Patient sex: F
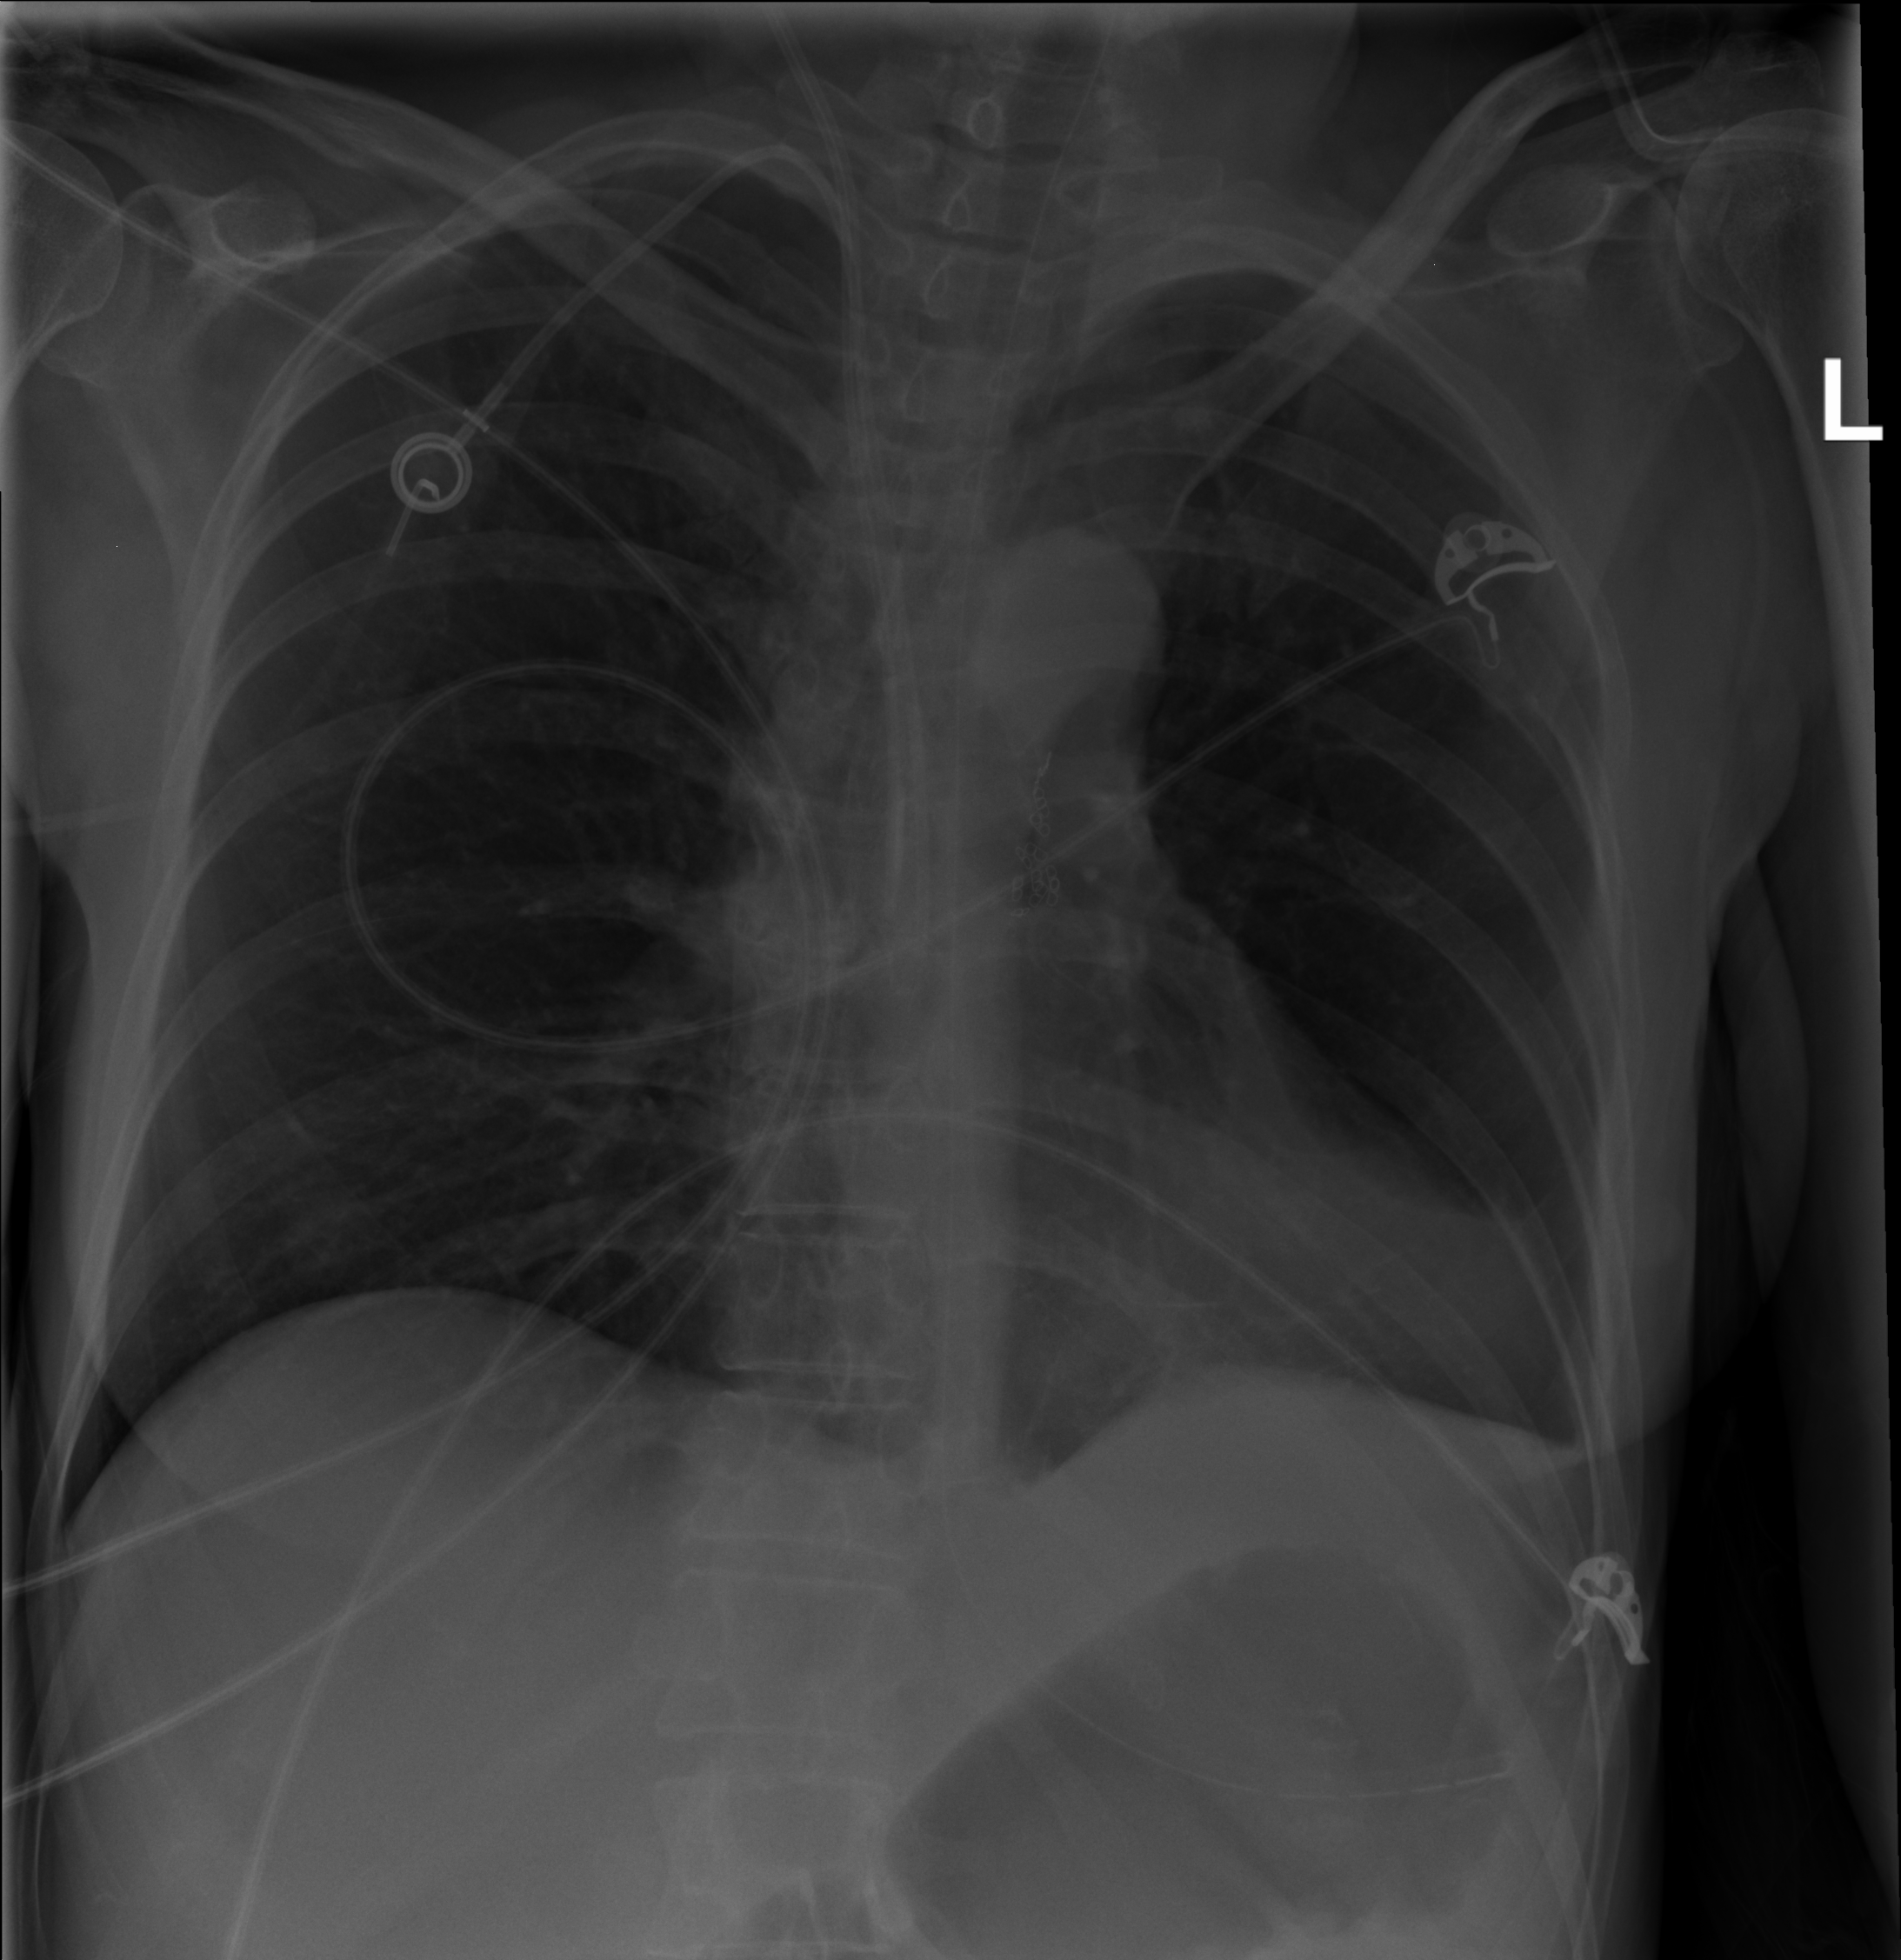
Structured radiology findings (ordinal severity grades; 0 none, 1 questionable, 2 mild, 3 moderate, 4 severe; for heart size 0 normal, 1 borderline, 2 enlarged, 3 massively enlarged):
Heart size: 0
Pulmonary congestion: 0
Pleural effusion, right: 0
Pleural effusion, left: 2
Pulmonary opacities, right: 0
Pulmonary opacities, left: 0
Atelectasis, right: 0
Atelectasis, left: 0